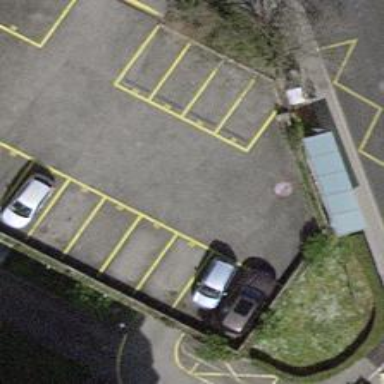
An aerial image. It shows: Parking area with surface.